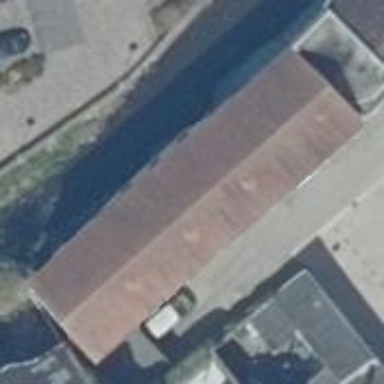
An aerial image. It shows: Hotel building.